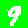
Digit: 9